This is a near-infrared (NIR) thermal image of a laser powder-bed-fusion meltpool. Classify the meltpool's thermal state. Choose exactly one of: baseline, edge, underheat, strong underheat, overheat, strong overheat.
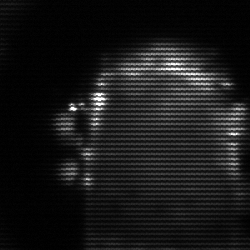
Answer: baseline